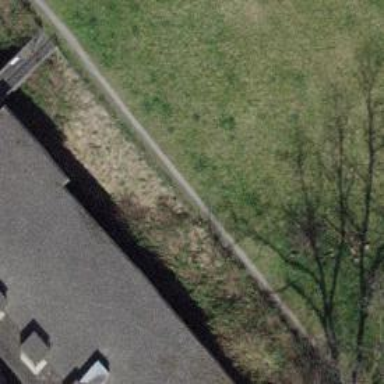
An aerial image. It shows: Unpaved footway.